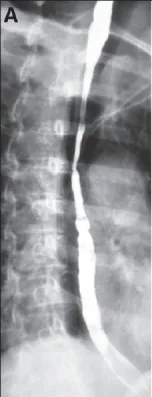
Barium swallow picture in full phase.
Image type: radiology (x_ray)